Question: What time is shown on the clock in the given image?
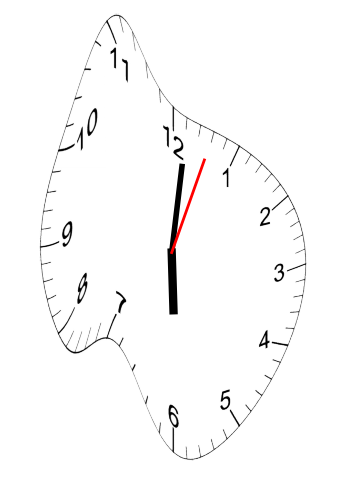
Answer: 06:01:03